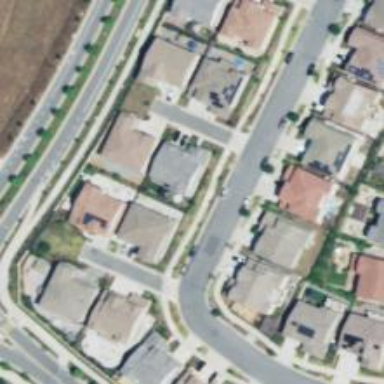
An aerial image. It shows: Shared driveway designated as service road.